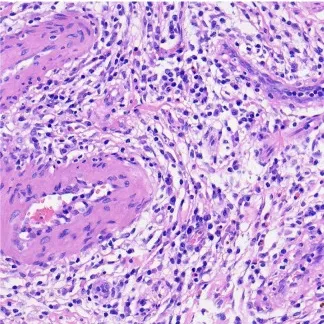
Pathological biopsy of the right epididymis showed infiltration of plasma cells, lymphocytes, and a few neutrophils with occlusive vasculitis changes in the tissue (HE, x40) (A).
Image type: pathology (h&e)